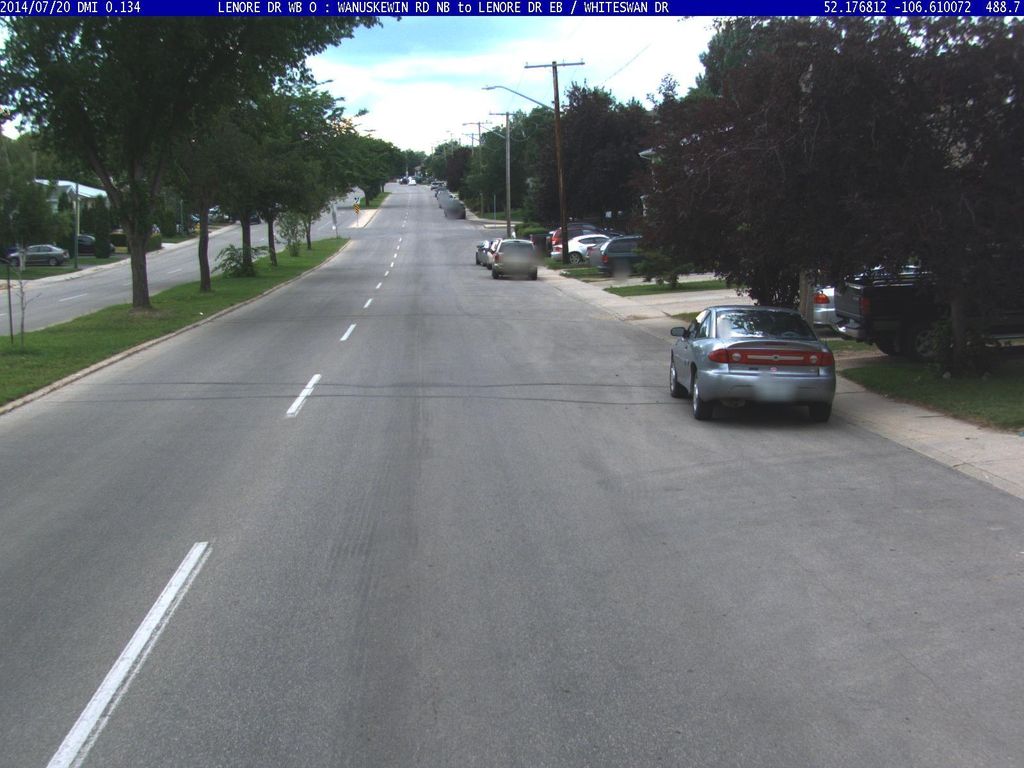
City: saskatoon